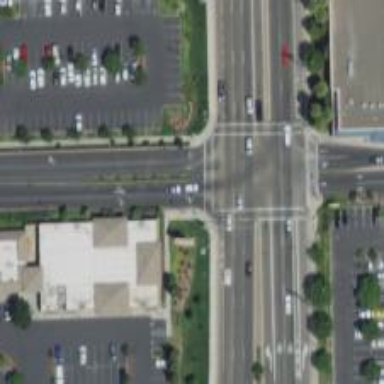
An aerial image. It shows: Marked road crossing.